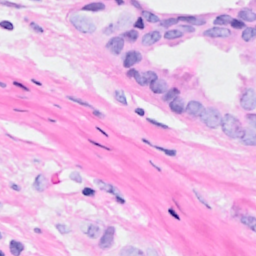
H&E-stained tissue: Breast